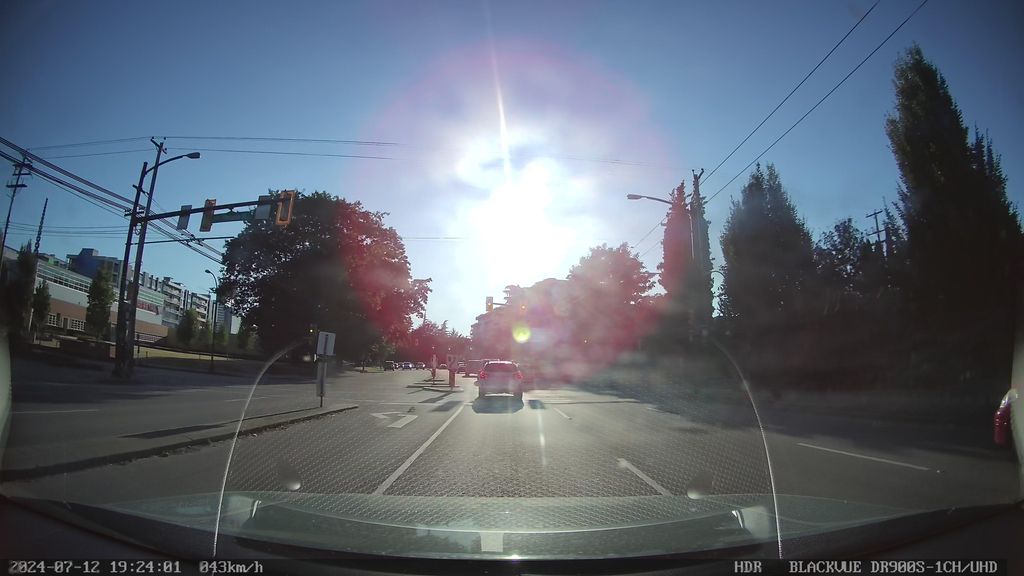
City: vancouver